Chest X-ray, AP view. Patient: 60 years old, sex M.
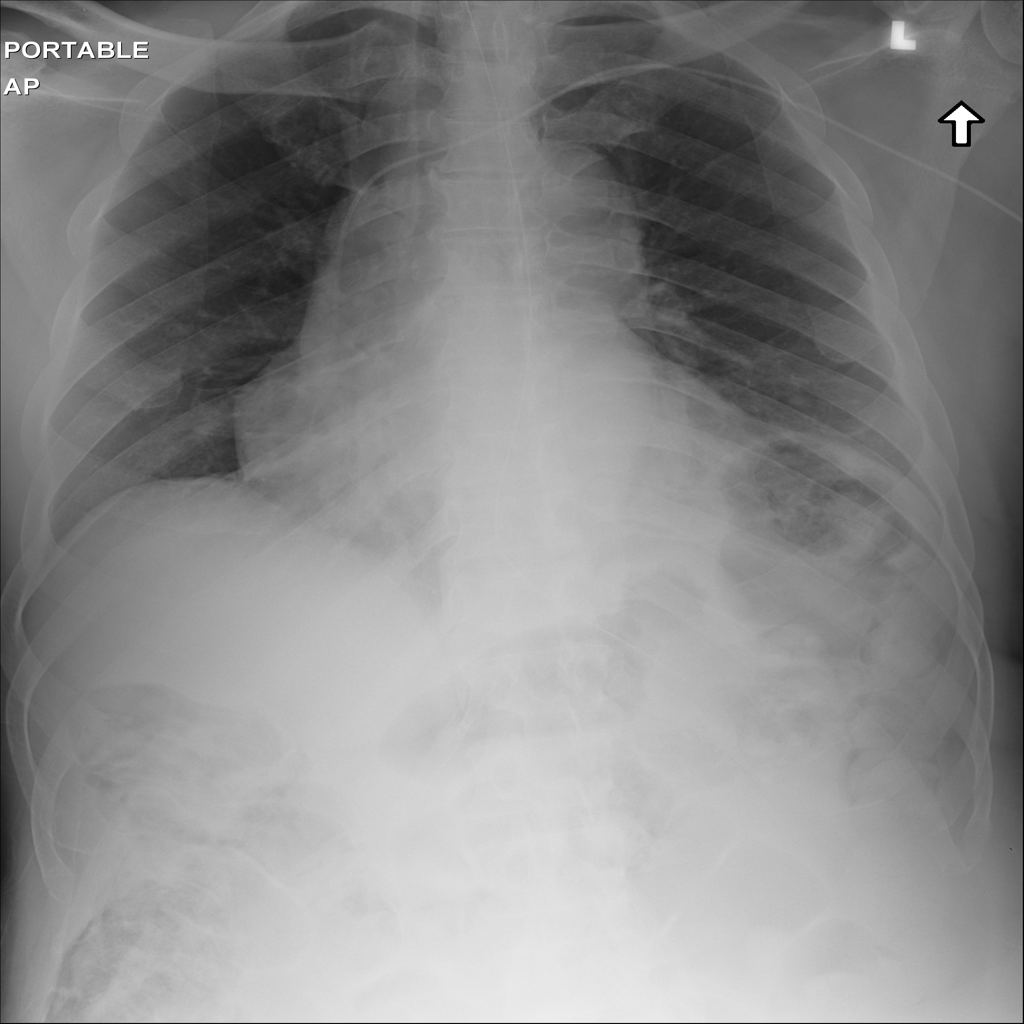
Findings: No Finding